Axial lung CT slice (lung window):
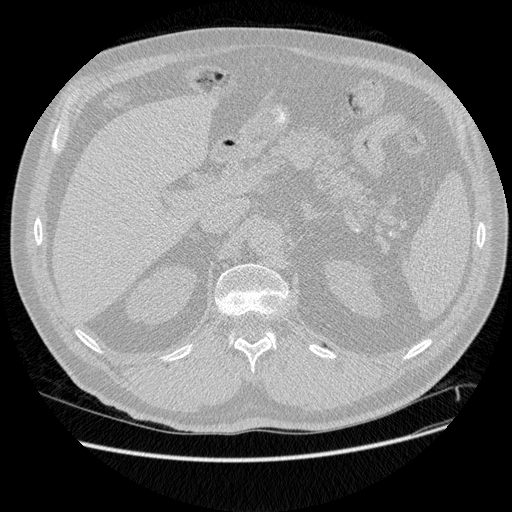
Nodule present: no